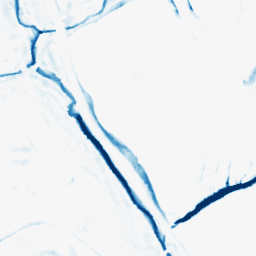
Category: morphological
Decomposition family: morphological_rect
Decomposition parameters: operation: closing
width: 10
height: 10
Upsampling method: linear_exact
Upsampling parameters: scale: 2
Upsampling scale: 2